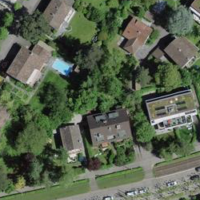
EUNIS habitat code: 55
Species observed at this site:
Tortula muralis